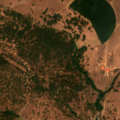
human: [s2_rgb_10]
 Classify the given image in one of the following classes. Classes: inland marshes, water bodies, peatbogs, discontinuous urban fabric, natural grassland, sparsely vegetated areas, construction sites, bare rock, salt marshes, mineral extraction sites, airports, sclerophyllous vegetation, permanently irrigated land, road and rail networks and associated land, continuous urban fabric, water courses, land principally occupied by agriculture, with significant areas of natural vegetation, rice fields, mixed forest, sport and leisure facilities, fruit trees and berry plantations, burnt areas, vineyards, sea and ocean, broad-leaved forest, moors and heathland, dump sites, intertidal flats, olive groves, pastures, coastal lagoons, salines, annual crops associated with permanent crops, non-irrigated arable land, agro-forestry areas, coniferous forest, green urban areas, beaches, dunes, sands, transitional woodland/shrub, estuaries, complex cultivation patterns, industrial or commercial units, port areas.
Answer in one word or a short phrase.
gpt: pastures, agro-forestry areas